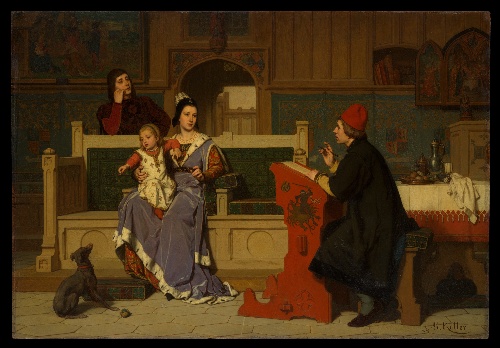
Title: Hugo van der Goes Making a Portrait of Mary of Burgundy
Artist: Wilhelm (Guillaume) Koller
Artist bio: Austrian, Vienna 1829–1884 Ancy-sur-Moselle
Date: ca. 1872
Object type: Painting
Classification: Paintings
Medium: Oil on wood
Dimensions: 23 3/8 x 34 in. (59.4 x 86.4 cm)
Department: European Paintings
Credit line: Bequest of Stephen Whitney Phoenix, 1881
Accession year: 1881
Repository: Metropolitan Museum of Art, New York, NY
Tags: Painting|Children|Men|Women|Dogs